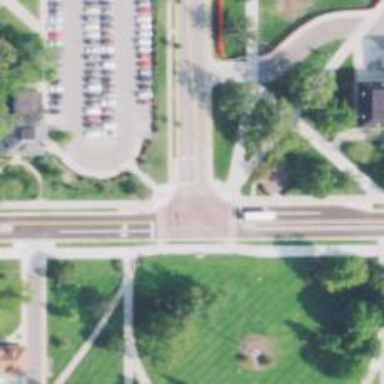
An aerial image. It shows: Tertiary road with separate sidewalks.